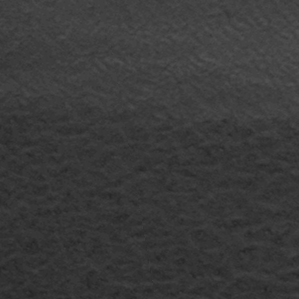
Label: frost